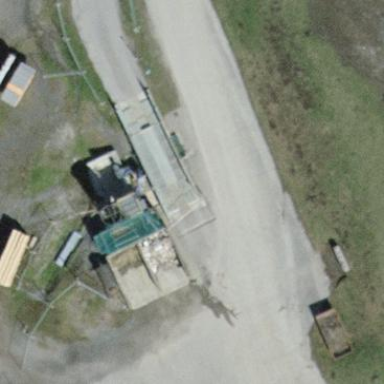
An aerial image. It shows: Building housing car wash facility.